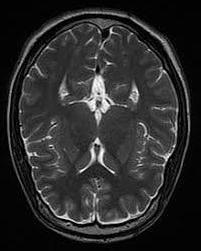
Label: notumor